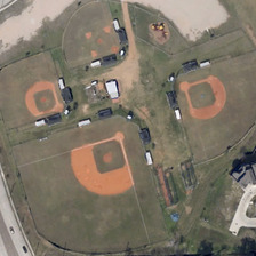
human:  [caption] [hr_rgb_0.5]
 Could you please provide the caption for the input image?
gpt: there are four baseball fields of different size .

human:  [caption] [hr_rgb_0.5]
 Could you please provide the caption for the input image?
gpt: along the road  there are three baseballfields and a sports ground decorated with white and black buildings .

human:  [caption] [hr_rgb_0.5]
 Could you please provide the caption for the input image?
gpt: we can see four baseballfield with different sizes .

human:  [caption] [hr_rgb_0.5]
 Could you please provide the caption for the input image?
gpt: four different size baseball field located back to back .

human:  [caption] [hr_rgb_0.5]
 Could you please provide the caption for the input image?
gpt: four baseball fields in different sizes are near several buildings and green trees .